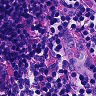
Metastatic tissue present: no